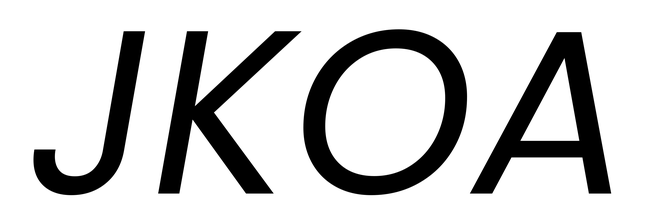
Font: Poppins-Italic